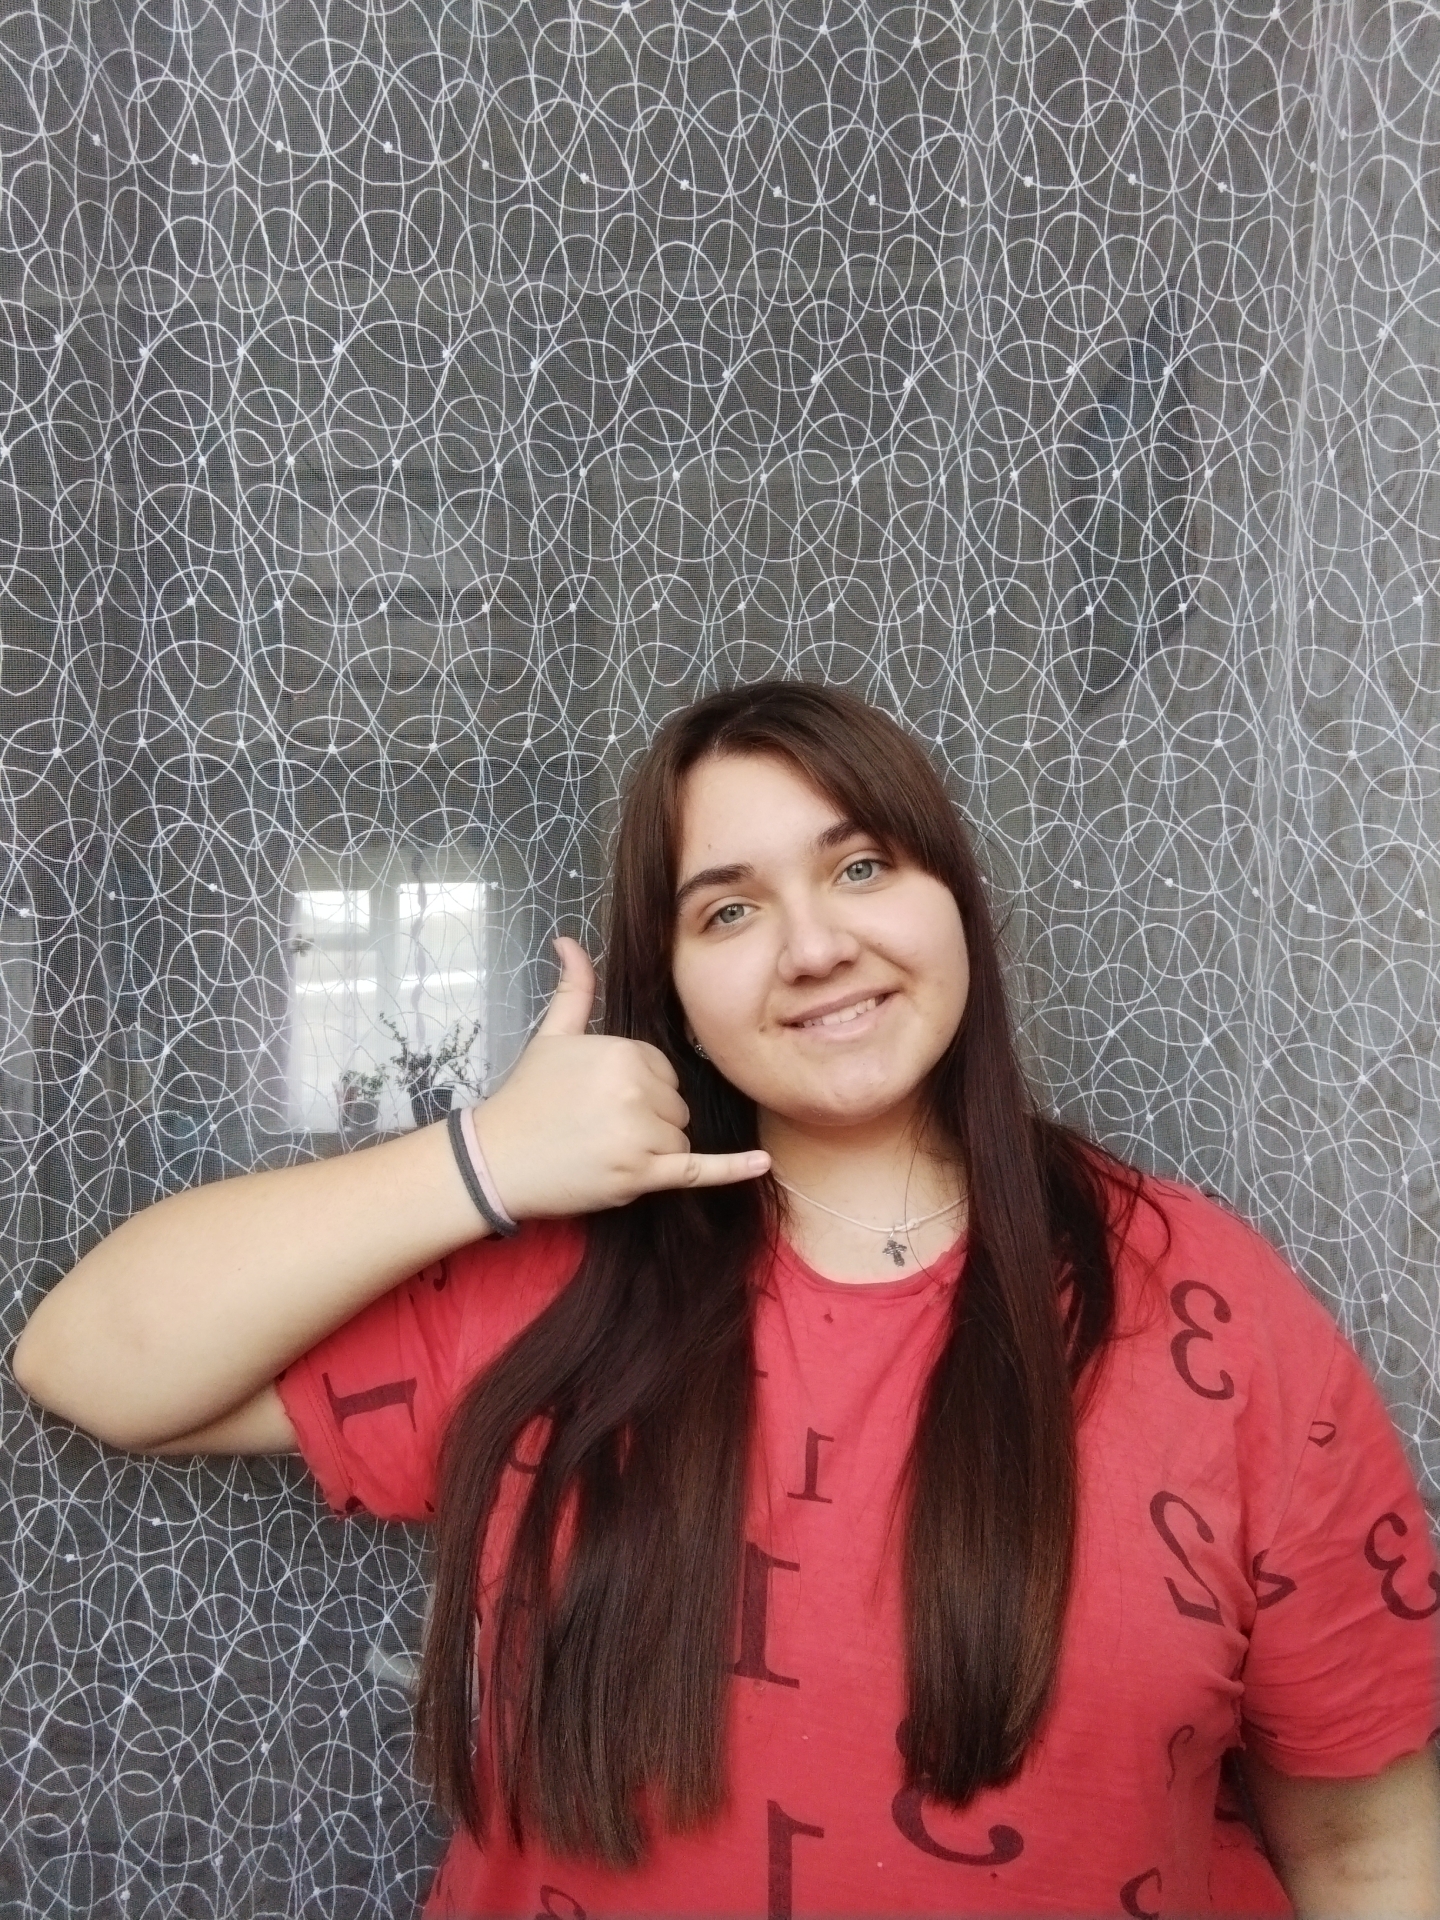
Label: clear